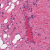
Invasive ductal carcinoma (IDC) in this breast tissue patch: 0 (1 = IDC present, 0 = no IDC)